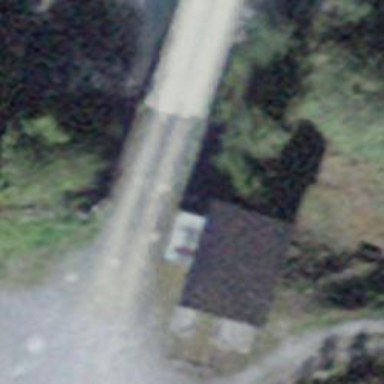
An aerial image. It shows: Service road bridge with gravel surface of grade 2 tracktype.